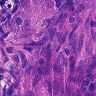
Metastatic tissue present: yes